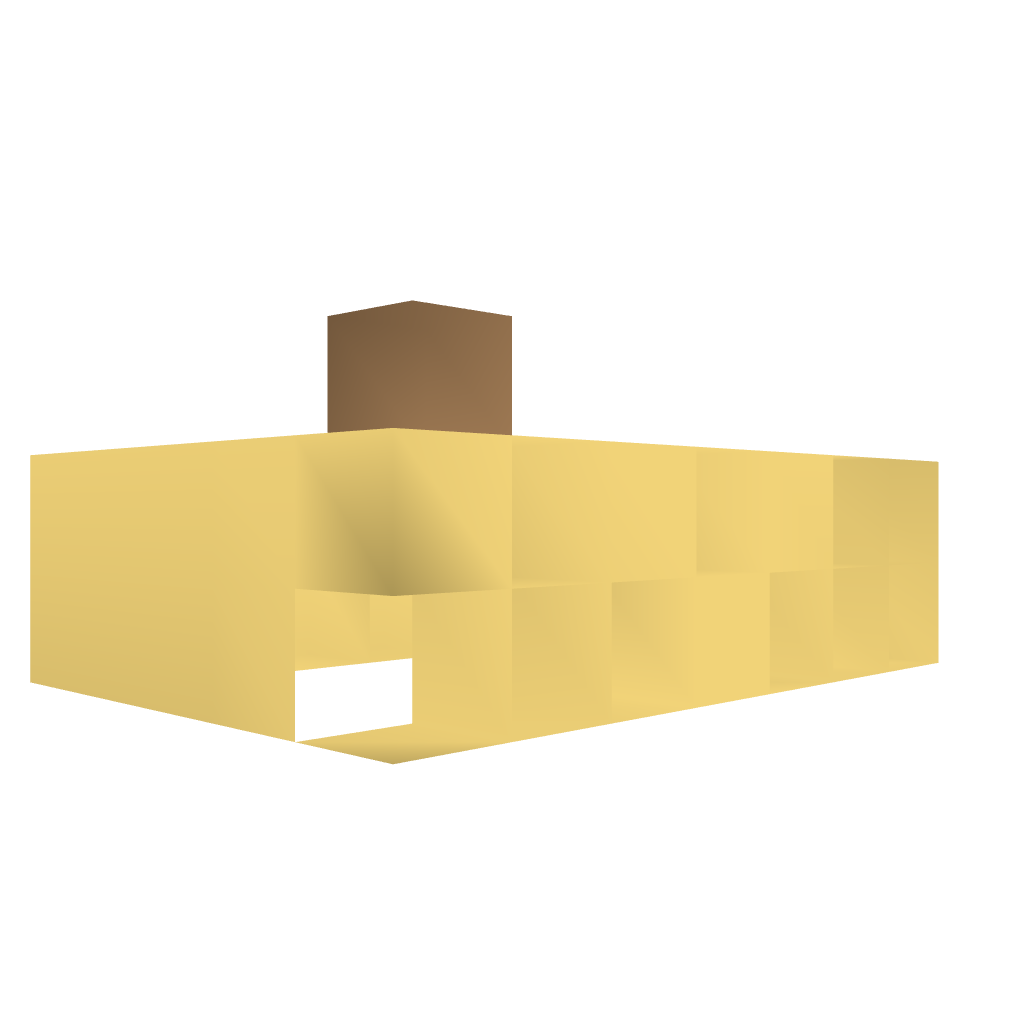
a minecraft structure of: Never Night Cube bad low quality